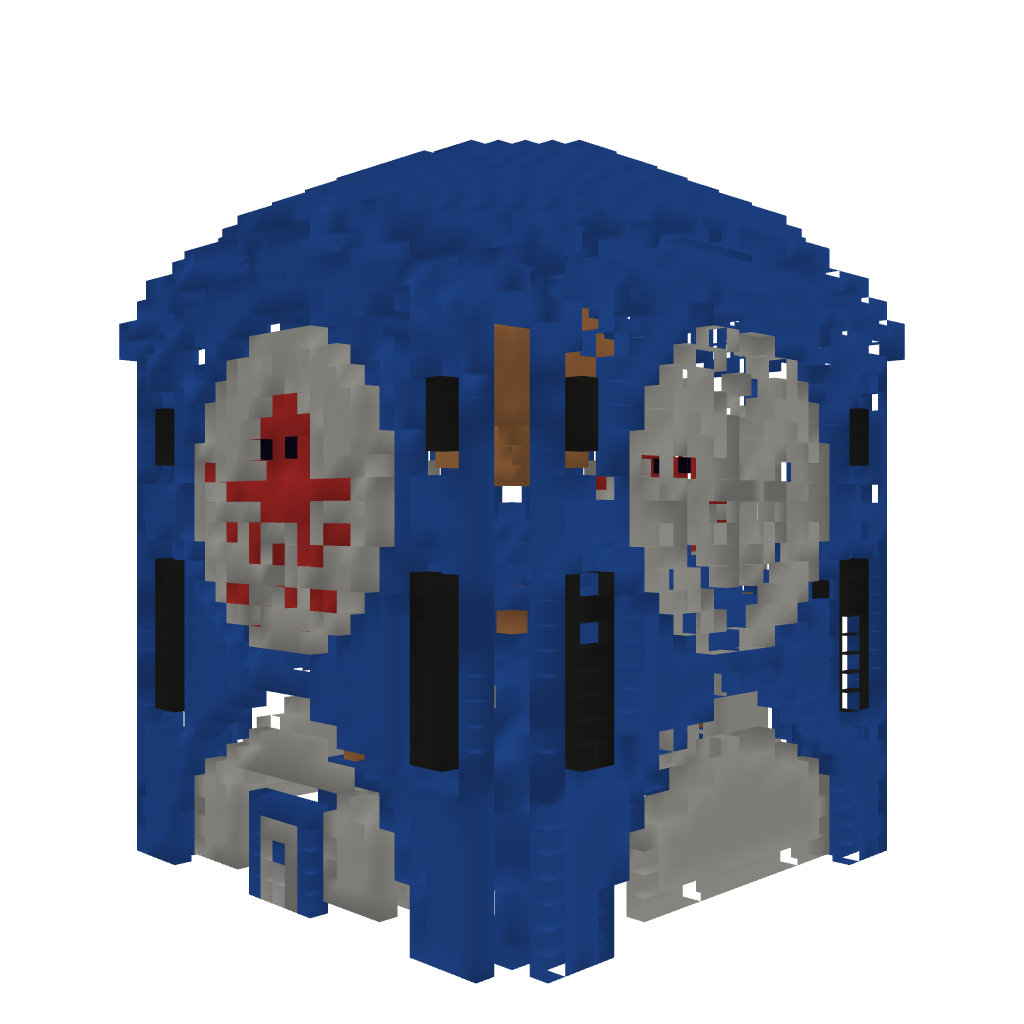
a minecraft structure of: Octopus Temple